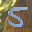
Label: 5